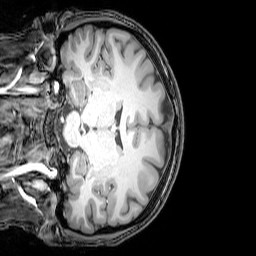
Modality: T1w
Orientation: coronal
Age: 22
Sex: female
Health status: healthy
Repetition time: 0.081 s
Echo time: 0.037 s